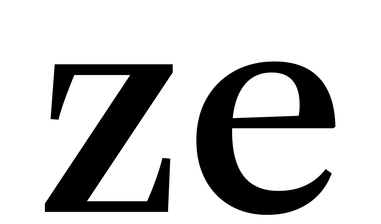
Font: LibreCaslonText_Medium